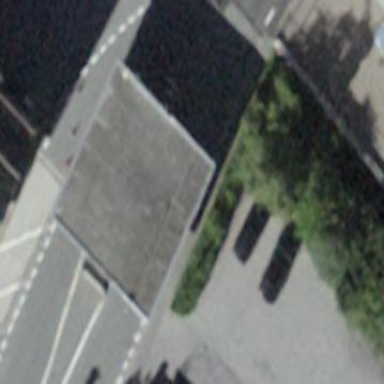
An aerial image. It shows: View of roof of building.